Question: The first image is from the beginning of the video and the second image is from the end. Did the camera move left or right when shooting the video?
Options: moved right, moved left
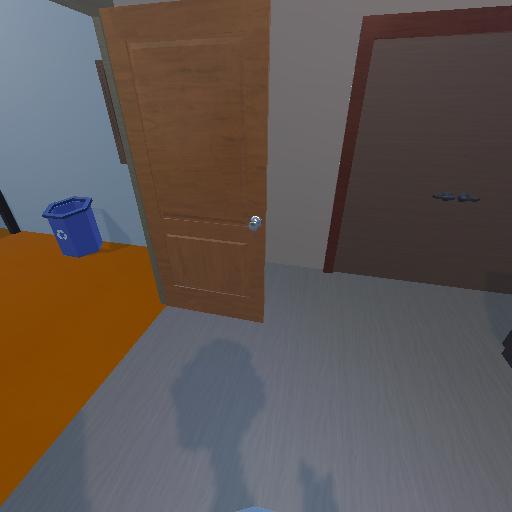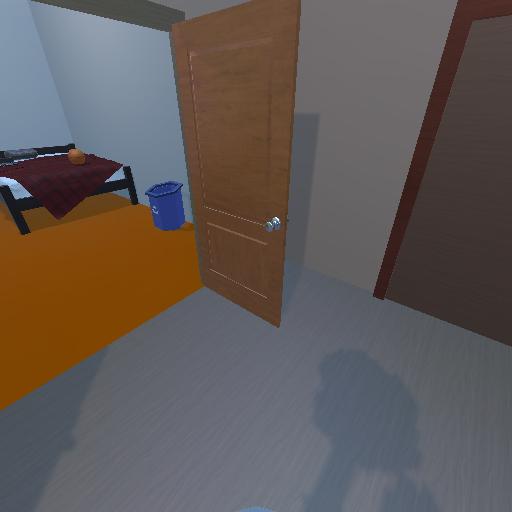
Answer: moved right